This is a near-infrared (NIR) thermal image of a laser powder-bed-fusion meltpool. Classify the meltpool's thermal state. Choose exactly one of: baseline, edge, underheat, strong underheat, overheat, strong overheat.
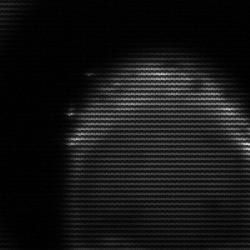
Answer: edge